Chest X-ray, PA view. Patient: 68 years old, sex F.
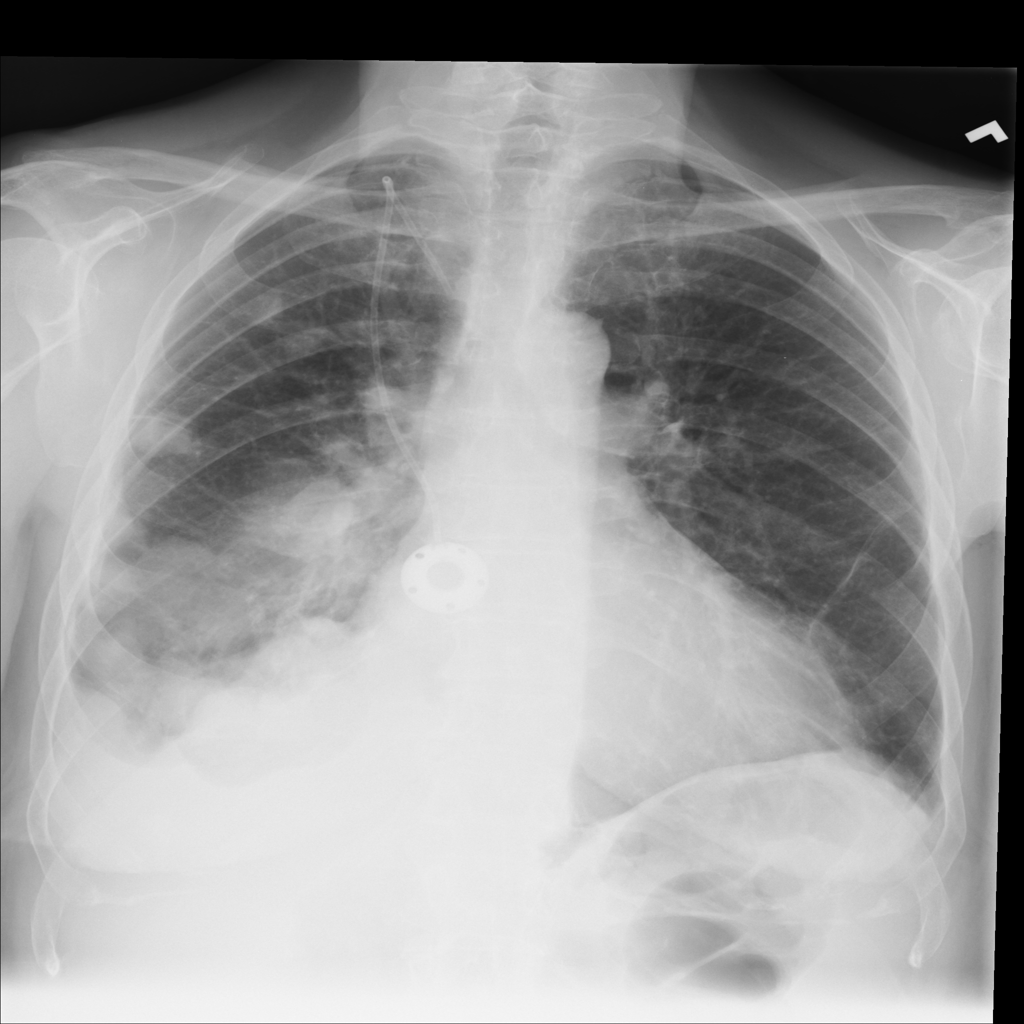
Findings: Effusion, Mass